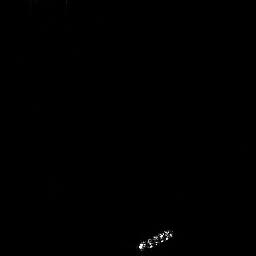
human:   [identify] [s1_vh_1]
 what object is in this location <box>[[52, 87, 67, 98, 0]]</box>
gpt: <ref>1 medium ship at the bottom</ref>